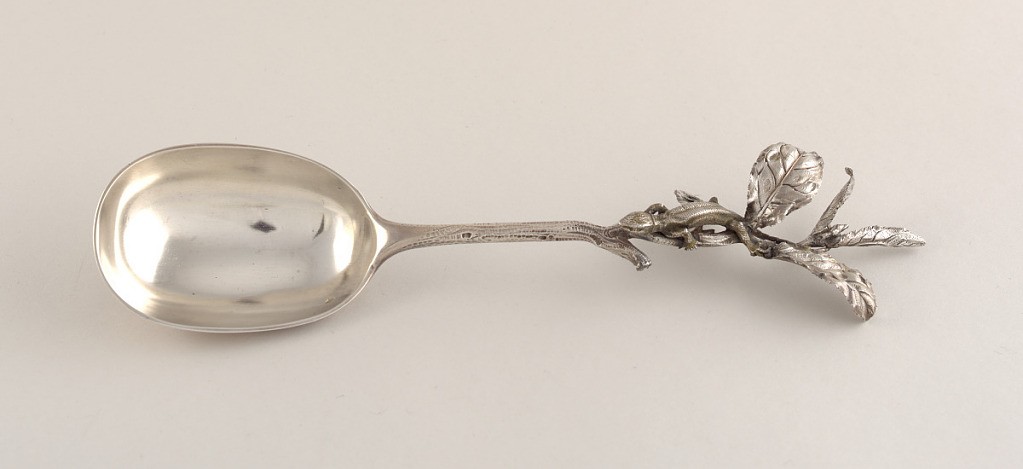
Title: Serving Spoon with Twig and Lizard Handle
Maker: Charles Victor Gibert, French
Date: ca. 1890
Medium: silver
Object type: spoon
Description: Oval shaped bowl. Handle formed in the shape of a twig and decorated with bark-like texture, terminating in fanning and twisting leaves, with relief lizard applied to appearcrawling along a twisted leafy branch.